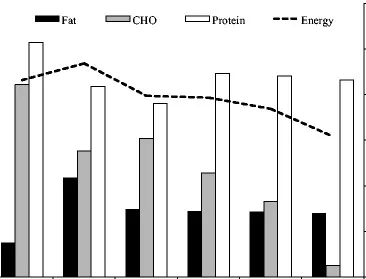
Energy (kcal) and macronutrient (g) intake over the 14-week period of study.
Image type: pathology (masson_trichrome)